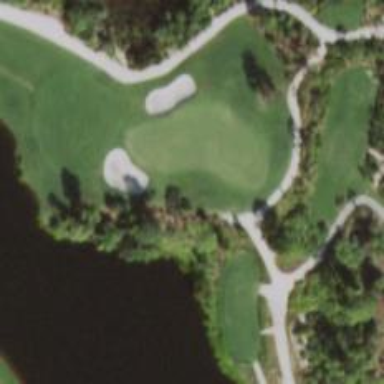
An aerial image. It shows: View of golf hole.